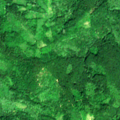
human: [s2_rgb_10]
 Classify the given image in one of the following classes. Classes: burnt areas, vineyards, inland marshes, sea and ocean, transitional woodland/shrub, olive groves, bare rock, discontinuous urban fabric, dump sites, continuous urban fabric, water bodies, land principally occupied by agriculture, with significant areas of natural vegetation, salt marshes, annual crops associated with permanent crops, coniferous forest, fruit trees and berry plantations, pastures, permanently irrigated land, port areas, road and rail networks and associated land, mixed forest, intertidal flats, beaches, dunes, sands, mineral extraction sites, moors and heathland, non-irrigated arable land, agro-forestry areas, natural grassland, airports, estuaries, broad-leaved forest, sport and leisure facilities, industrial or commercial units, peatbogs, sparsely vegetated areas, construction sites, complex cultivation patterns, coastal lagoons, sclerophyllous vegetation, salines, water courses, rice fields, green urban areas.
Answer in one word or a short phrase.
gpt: land principally occupied by agriculture, with significant areas of natural vegetation, broad-leaved forest, transitional woodland/shrub